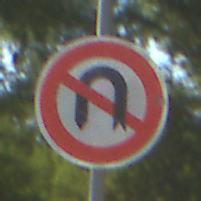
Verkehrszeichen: VerbotWenden
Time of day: MorningAfternoon
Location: Outdoor (Nature)
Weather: PartlyCloudy
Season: NotSpecified
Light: Natural